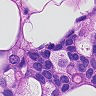
Metastatic tissue present: yes